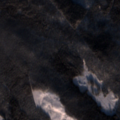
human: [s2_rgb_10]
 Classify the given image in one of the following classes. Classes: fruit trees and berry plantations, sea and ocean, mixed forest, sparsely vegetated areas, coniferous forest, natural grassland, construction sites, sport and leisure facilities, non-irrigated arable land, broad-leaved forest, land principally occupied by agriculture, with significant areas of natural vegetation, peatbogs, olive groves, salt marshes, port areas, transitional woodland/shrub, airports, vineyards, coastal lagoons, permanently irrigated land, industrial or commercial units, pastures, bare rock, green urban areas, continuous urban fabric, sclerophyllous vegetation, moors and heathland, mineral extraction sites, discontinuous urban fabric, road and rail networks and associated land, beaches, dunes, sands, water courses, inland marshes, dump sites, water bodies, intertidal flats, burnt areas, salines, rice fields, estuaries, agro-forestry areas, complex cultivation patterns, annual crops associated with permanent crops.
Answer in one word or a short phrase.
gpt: coniferous forest, mixed forest, water bodies